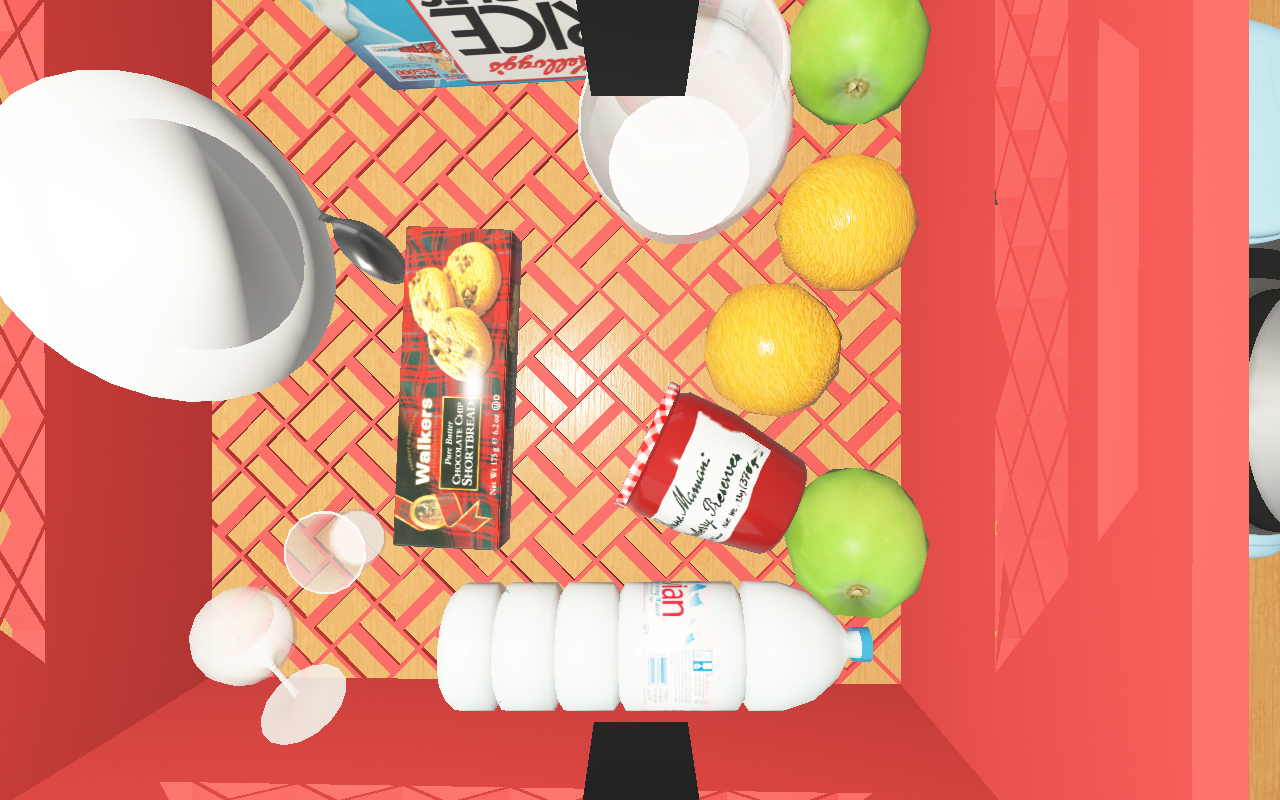
Objects in the scene:
apple
apple
orange
plate
honey jar
jam jar
cereal box
biscuit box